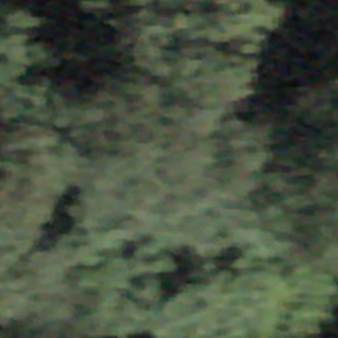
Label: other